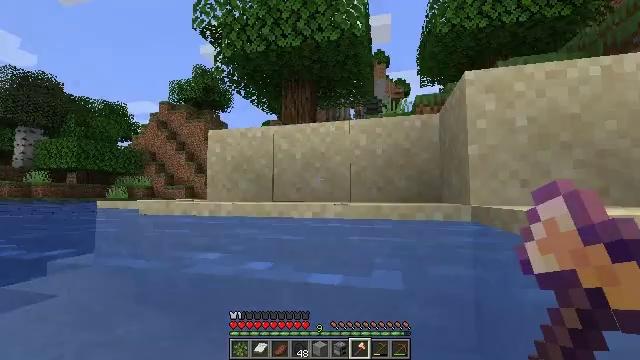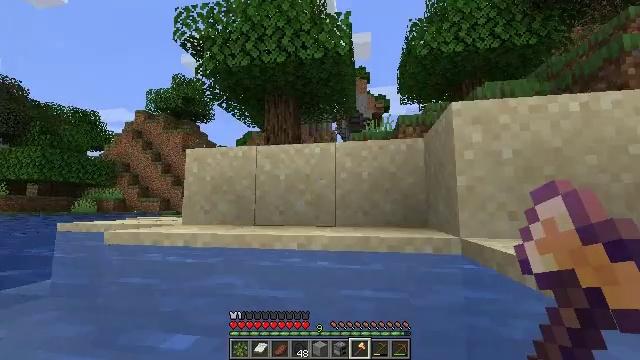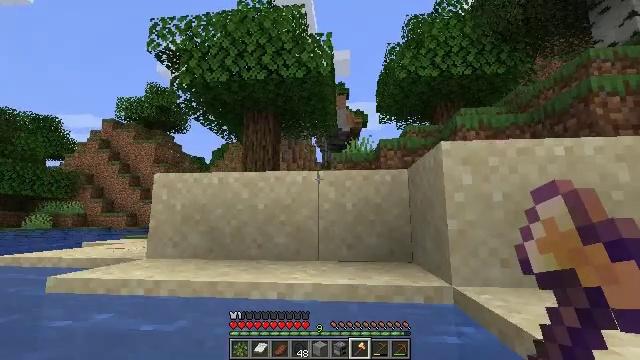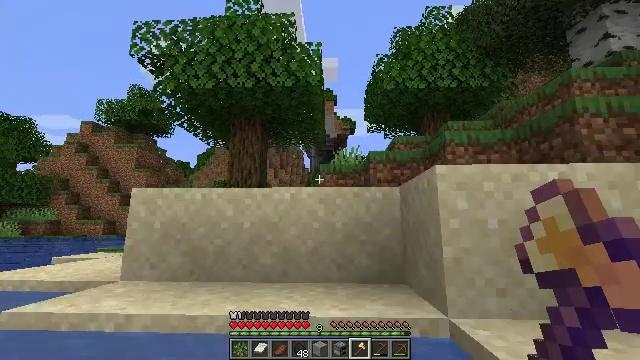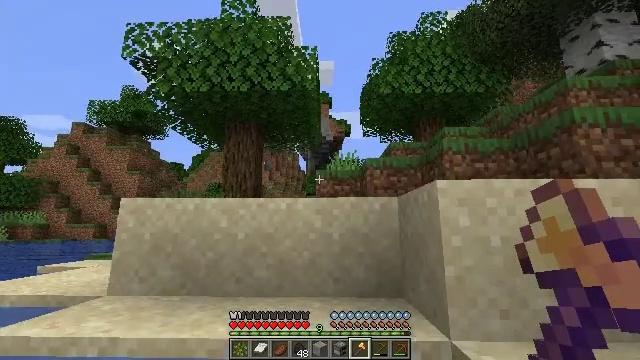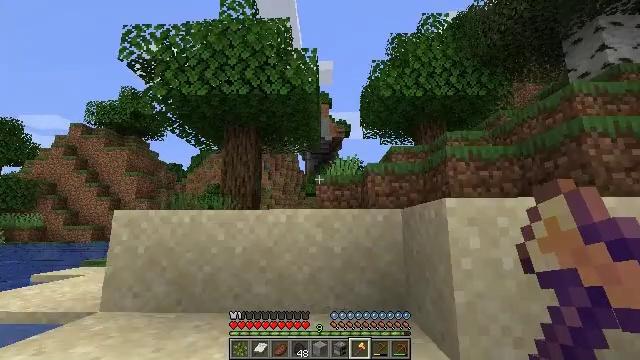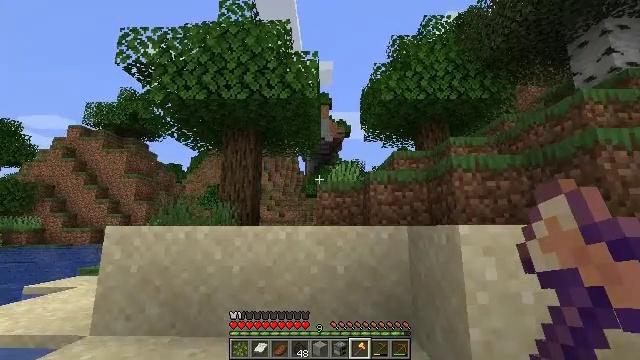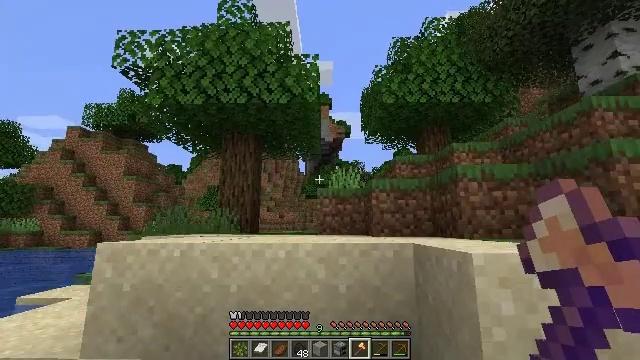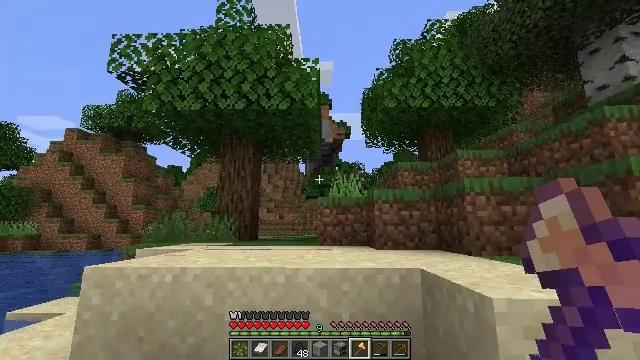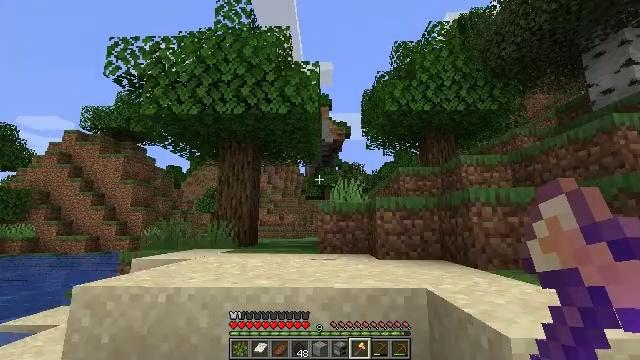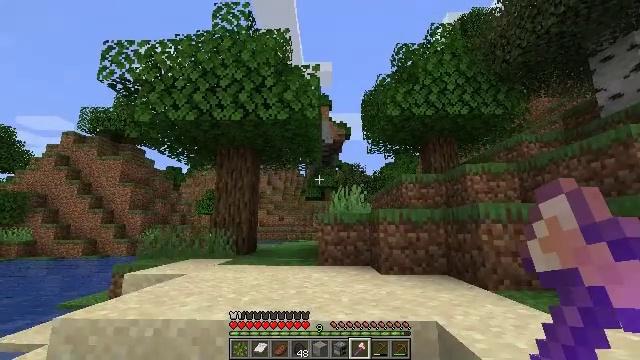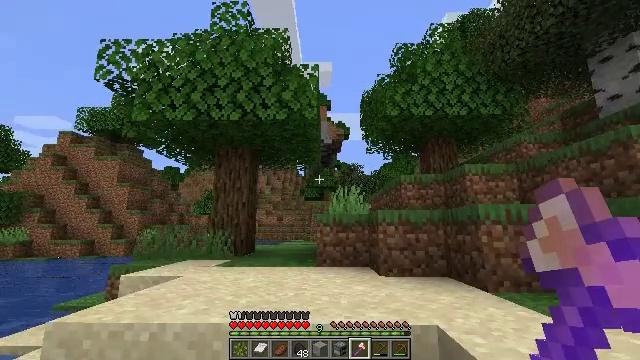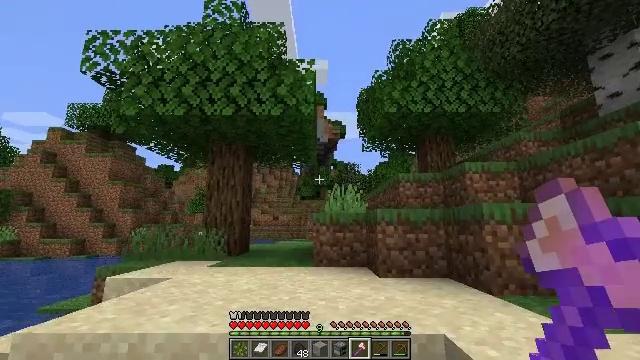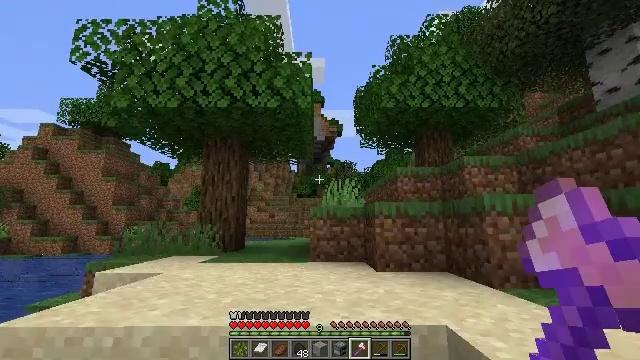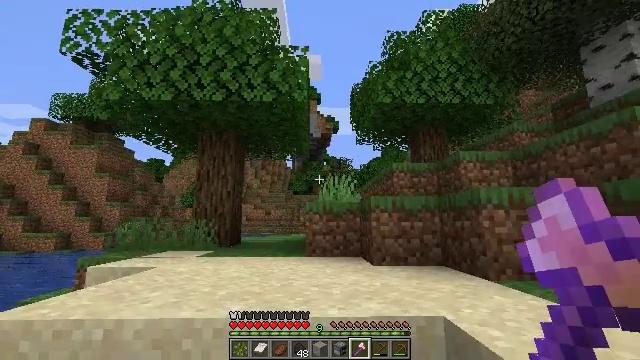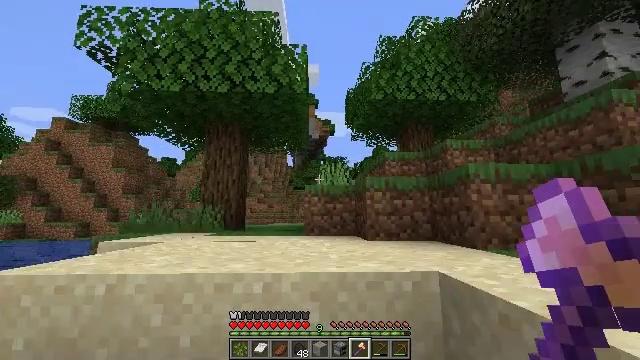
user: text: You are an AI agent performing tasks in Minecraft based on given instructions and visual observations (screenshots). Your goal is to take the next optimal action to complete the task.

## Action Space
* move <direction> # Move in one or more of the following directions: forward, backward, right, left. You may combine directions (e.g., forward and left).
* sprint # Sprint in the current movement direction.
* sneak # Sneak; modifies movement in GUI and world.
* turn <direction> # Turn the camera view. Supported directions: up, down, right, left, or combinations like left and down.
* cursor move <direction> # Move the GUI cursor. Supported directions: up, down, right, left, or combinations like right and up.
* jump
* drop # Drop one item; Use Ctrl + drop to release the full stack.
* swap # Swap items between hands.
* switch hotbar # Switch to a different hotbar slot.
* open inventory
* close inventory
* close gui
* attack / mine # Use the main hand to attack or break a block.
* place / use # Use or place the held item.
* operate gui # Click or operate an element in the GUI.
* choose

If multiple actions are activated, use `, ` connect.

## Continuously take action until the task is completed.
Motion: motion action
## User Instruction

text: Remove oak leaves from branches.
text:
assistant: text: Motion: move forward, turn right and up, jump
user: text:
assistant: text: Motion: move forward, sprint, turn right and up, jump
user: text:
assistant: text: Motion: move forward, sprint, turn right and up, jump
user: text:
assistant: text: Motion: move forward, sprint, turn right, jump
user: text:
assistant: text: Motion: move forward, sprint, jump
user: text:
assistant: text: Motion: move forward, jump
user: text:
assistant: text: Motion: move forward, jump
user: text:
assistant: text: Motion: move forward, jump
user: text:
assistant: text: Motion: move forward, jump
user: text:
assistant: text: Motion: move forward, jump
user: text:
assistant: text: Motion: move forward, jump
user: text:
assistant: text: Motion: move forward, jump
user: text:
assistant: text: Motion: move forward, sprint, jump
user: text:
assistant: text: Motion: move forward, sprint, jump
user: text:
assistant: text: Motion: move forward, sprint, jump
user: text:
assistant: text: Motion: move forward, sprint, turn right, jump
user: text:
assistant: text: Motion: move forward, turn right, jump
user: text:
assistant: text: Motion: move forward, turn right, jump
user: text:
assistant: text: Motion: move forward, jump
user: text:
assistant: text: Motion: move forward, jump
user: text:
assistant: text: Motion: move forward, sprint, jump
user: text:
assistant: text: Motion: move forward, sprint, jump
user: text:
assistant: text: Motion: move forward, sprint, turn right, jump
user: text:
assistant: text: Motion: move forward, turn right, jump
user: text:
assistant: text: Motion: move forward, jump
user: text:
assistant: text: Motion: move forward, jump
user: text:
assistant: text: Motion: move forward, jump
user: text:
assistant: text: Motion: move forward, sprint, turn right and down, jump
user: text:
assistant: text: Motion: move forward, sprint, turn right, jump
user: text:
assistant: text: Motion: move forward, sprint, jump